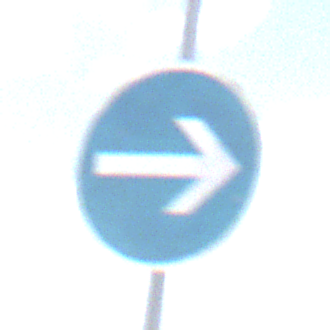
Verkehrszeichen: VorgeschriebeneFahrtrichtungHierRechts
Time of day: Midday
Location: Outdoor (Nature)
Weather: PartlyCloudy
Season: NotSpecified
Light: Natural